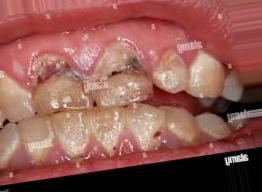
Condition: Caries